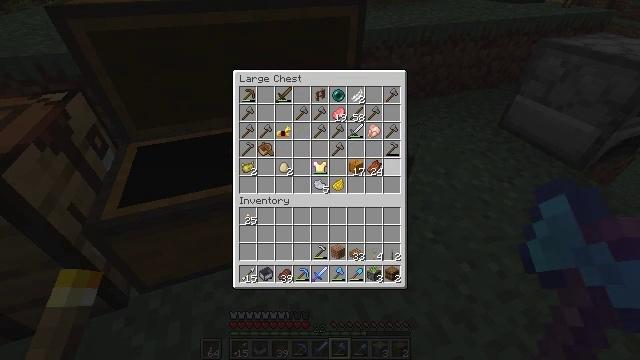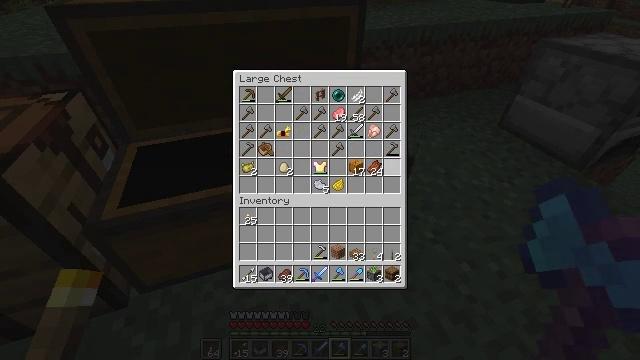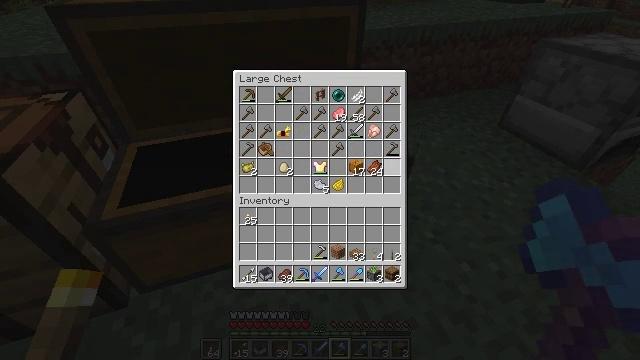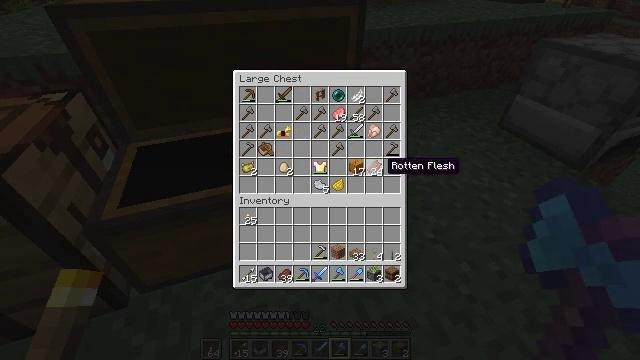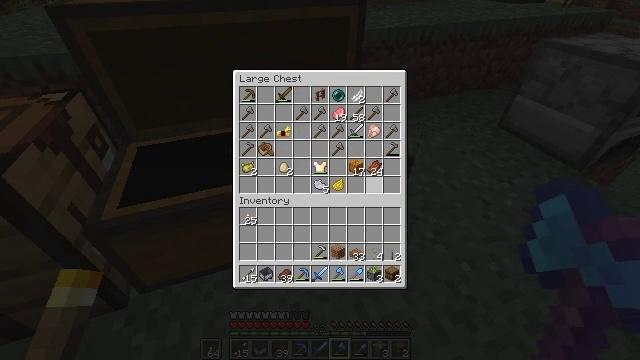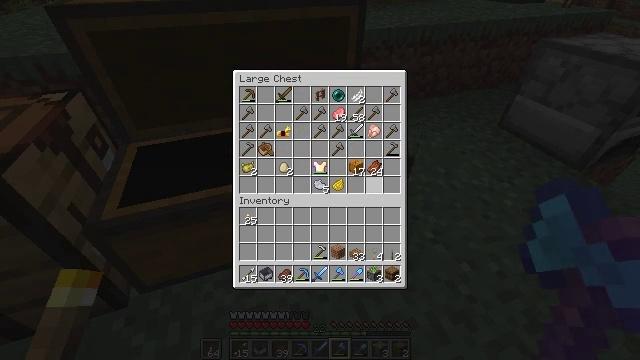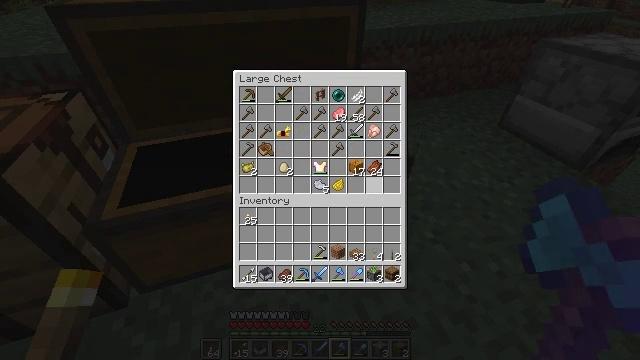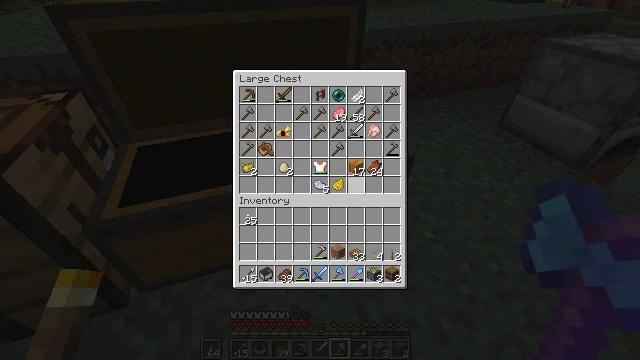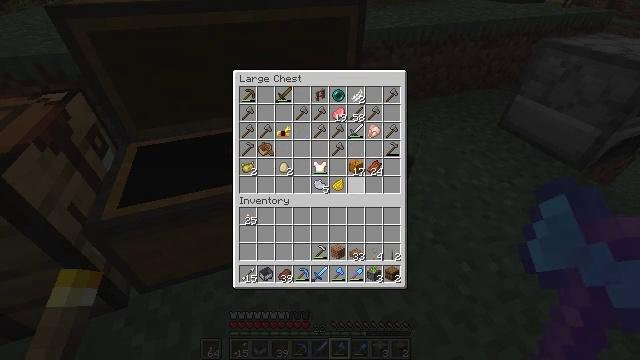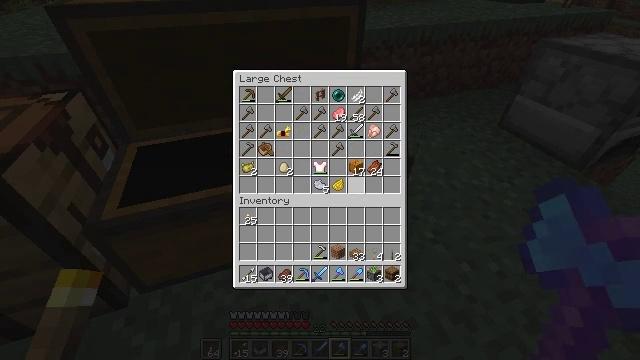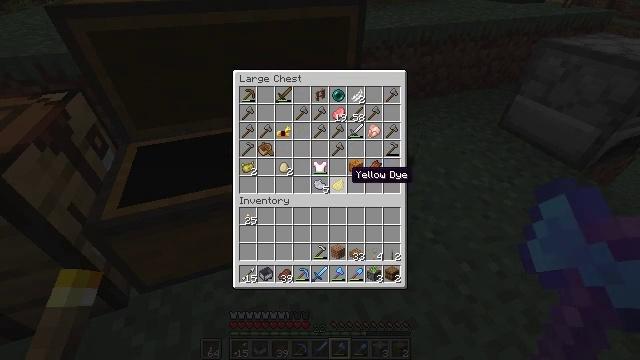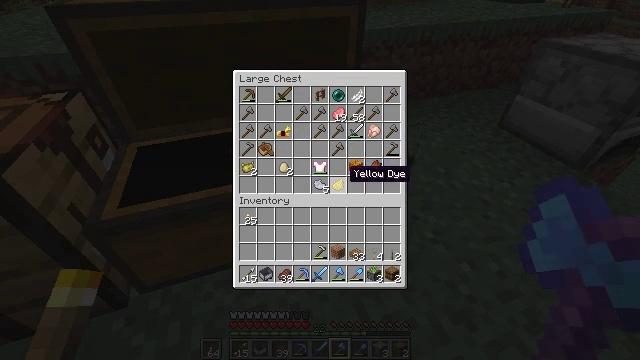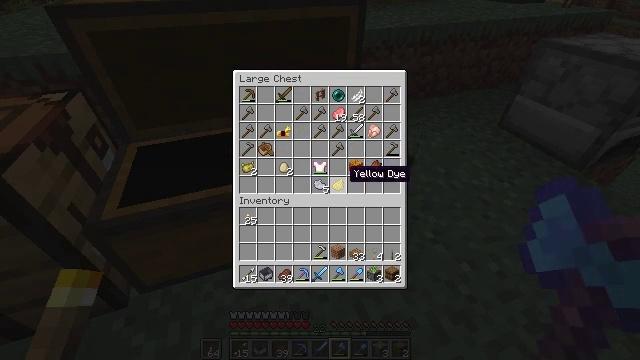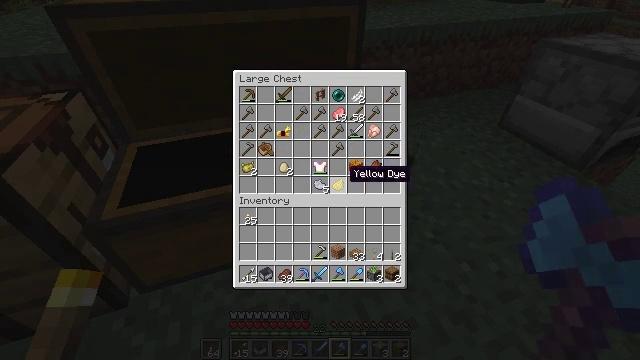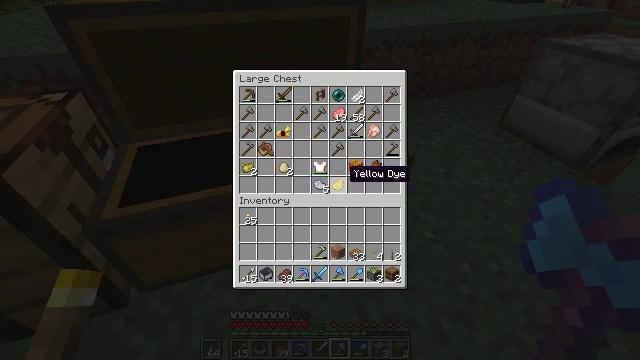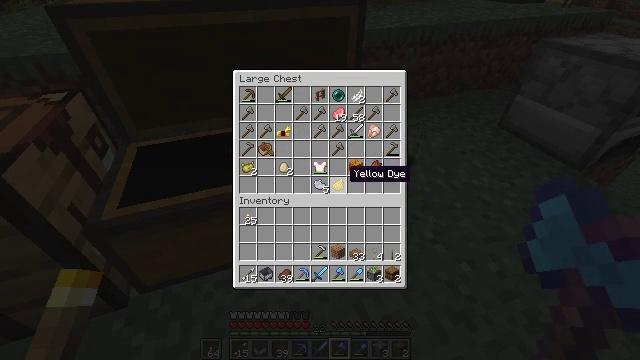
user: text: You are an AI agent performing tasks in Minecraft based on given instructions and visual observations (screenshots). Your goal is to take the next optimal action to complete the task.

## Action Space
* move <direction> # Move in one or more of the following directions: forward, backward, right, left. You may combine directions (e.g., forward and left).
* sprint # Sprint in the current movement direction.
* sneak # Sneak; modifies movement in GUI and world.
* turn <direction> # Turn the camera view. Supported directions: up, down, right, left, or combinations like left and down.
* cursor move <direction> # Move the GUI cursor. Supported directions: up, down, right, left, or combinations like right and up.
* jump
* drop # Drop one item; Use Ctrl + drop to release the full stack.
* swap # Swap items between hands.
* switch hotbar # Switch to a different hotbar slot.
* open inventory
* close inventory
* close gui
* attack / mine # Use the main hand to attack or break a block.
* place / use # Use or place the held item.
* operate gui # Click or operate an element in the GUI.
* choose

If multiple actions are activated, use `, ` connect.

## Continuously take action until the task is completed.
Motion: motion action
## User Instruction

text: Attack the chest to pick it up.
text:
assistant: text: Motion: sneak, operate gui
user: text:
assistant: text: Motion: sneak, cursor move left
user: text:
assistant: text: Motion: sneak
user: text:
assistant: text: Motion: sneak
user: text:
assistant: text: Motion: sneak
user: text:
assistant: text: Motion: sneak
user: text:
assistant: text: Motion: sneak, cursor move left
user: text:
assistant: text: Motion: sneak, cursor move left
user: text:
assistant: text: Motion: sneak
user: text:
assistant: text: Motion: sneak
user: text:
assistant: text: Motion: sneak
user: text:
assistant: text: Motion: sneak
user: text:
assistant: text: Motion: sneak
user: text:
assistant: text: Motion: sneak
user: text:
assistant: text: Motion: sneak
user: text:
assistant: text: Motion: sneak
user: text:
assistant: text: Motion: sneak
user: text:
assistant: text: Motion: sneak
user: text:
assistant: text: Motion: sneak, cursor move up
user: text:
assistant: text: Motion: sneak, cursor move up
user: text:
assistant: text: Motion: sneak, cursor move up
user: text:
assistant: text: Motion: sneak
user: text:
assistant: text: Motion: sneak
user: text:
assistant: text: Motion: sneak
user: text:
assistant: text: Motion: sneak
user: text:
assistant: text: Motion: sneak
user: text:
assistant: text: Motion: sneak
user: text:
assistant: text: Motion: sneak
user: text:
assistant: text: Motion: sneak
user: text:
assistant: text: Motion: sneak, operate gui